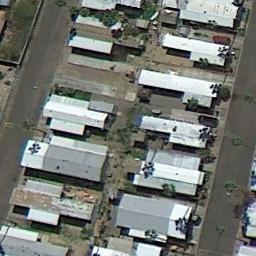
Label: mobile_home_park